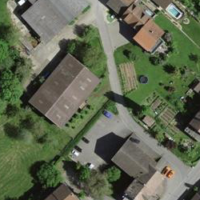
EUNIS habitat code: 55
Species observed at this site:
Convolvulus arvensis